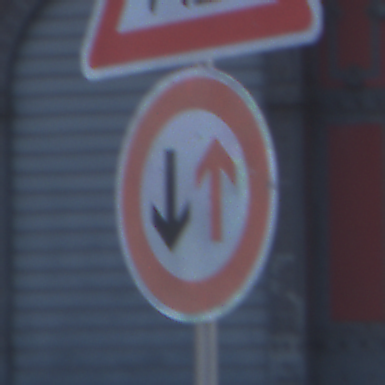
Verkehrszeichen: VorrangDesGegenverkehrs
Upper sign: Arbeitsstelle
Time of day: SunriseSunset
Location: Outdoor (Urban)
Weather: PartlyCloudy
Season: NotSpecified
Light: Natural